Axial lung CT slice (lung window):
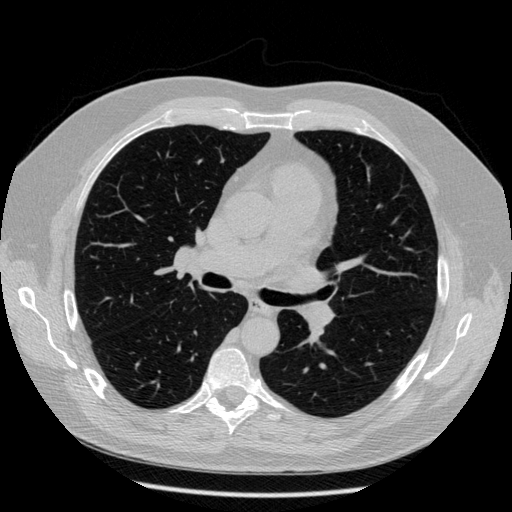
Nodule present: no